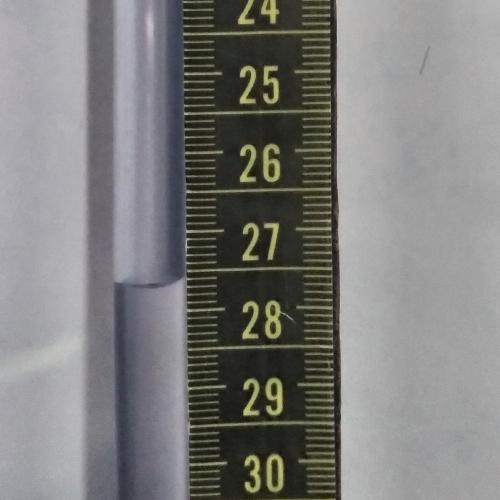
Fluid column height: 27.6 cm